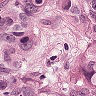
Metastatic tissue present: yes